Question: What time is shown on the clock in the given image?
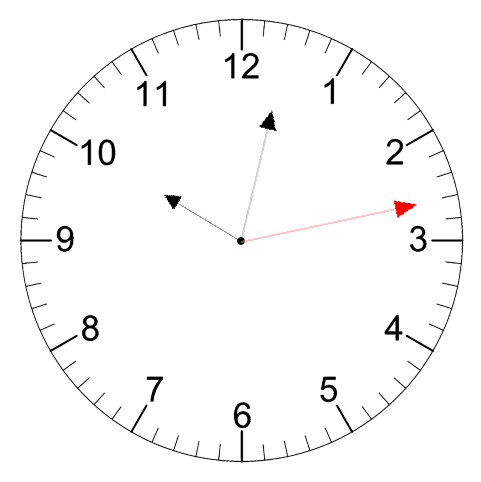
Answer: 10:02:13